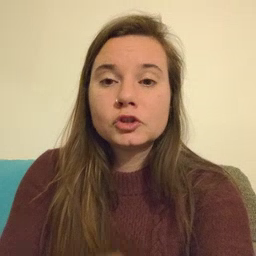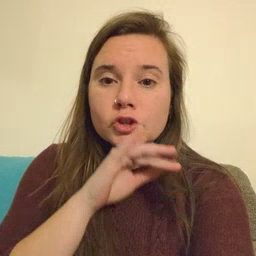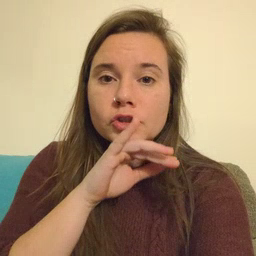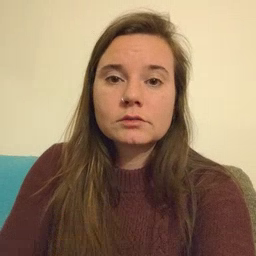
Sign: dirty